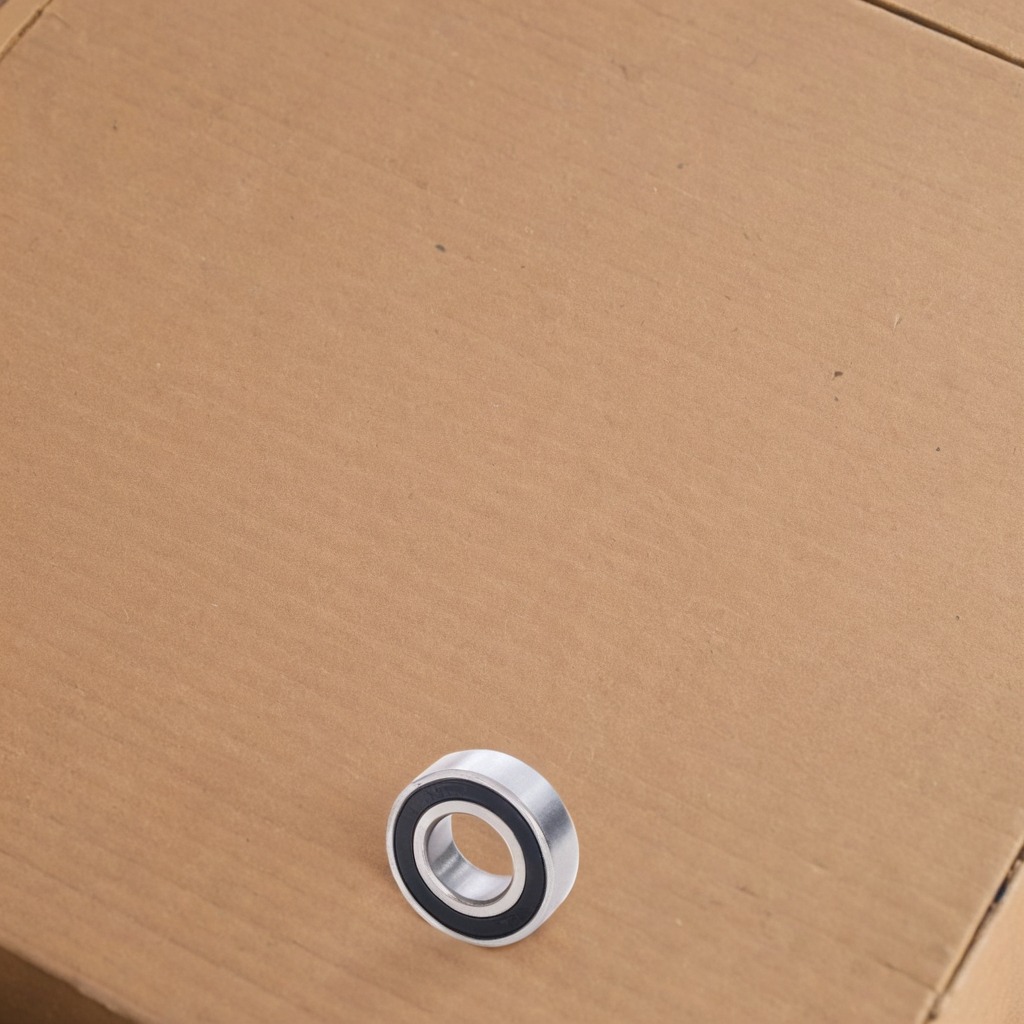
A metal ball bearing is lying on a cardboard box surface in an outdoor workshop during daytime bright natural light soft shadows slightly creased but